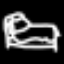
Label: bed